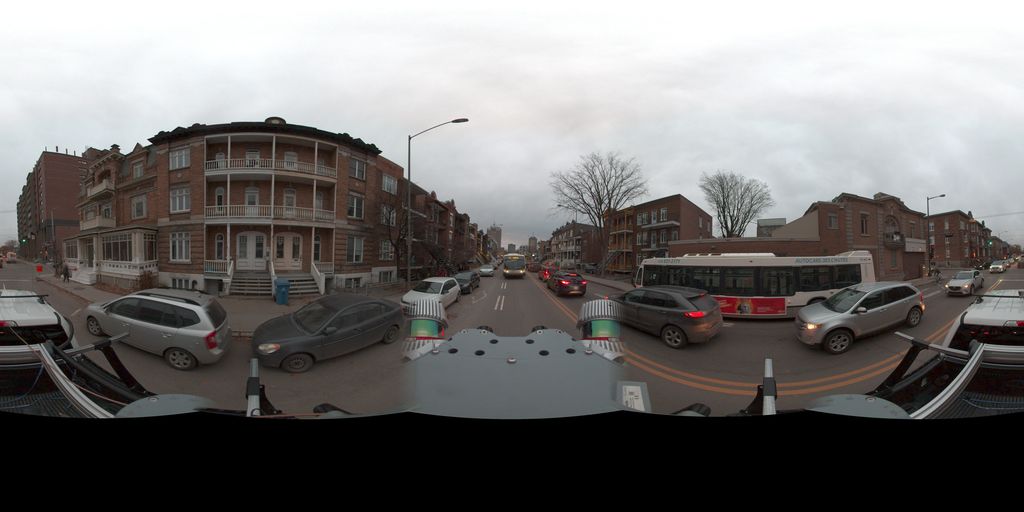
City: quebec_city